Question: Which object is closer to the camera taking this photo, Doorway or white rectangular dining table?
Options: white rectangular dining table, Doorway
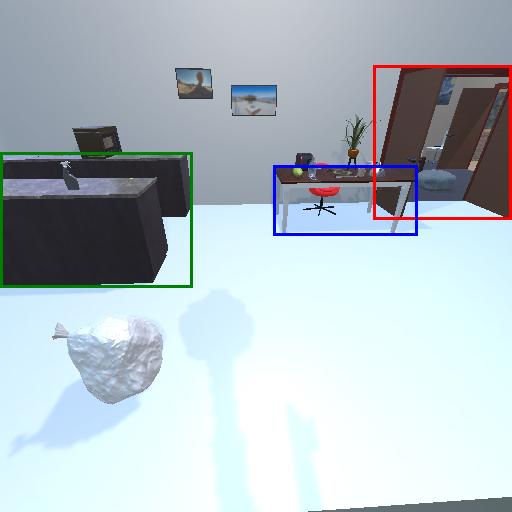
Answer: white rectangular dining table